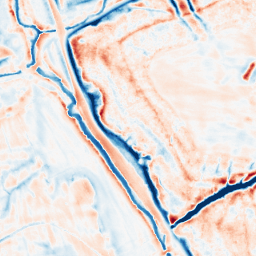
Category: edge_preserving
Decomposition family: bilateral
Decomposition parameters: d: 21
sigma_color: 75
sigma_space: 150
Upsampling method: bilinear
Upsampling parameters: scale: 8
Upsampling scale: 8